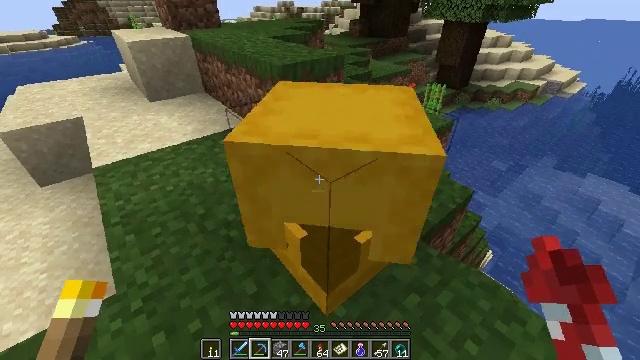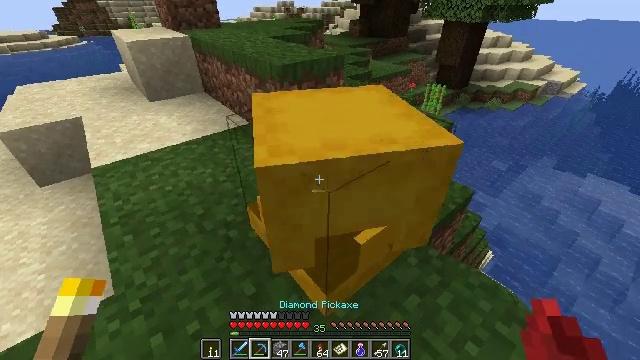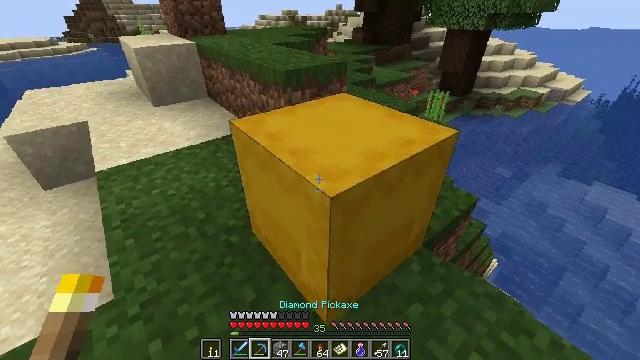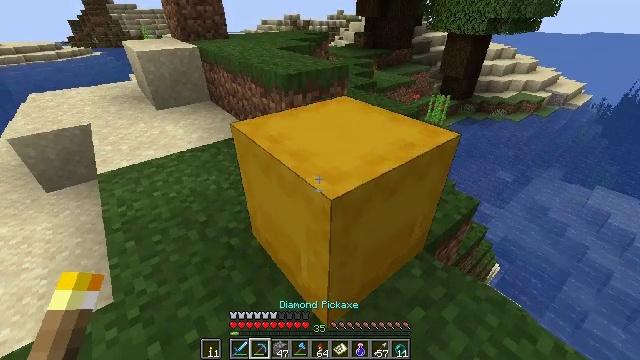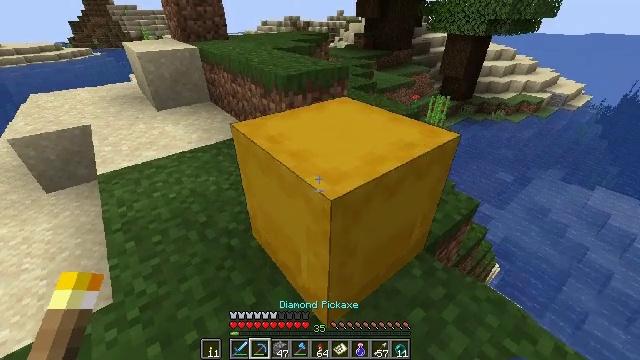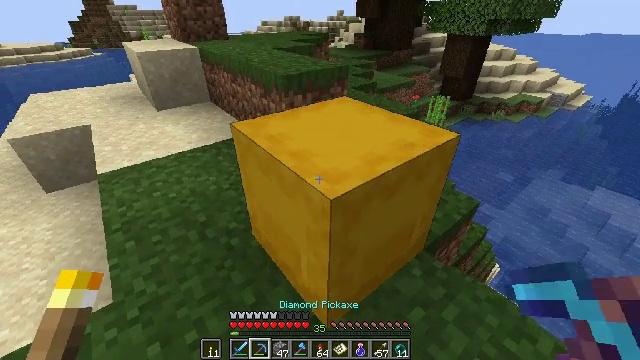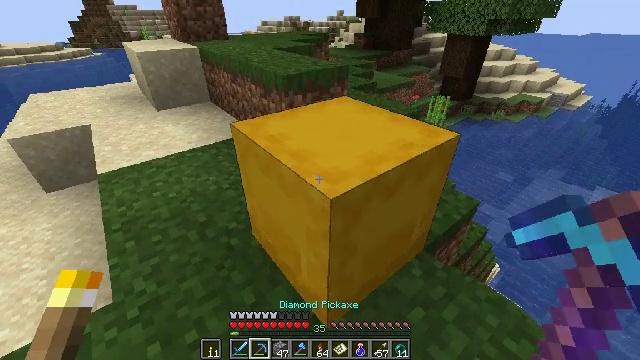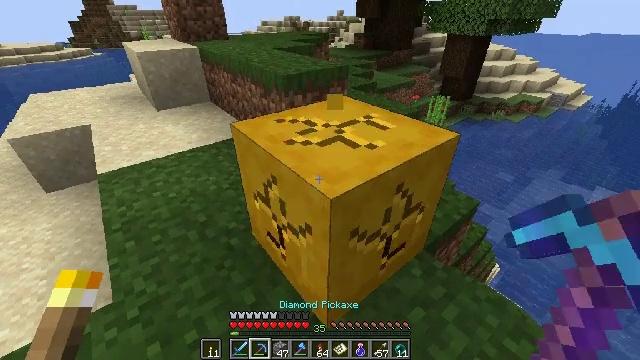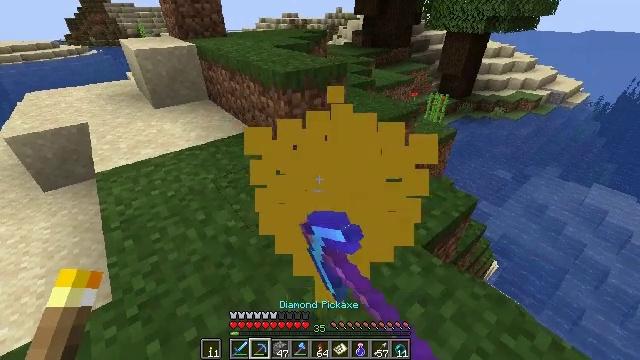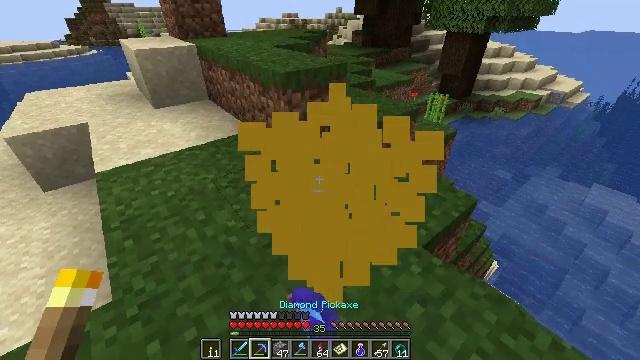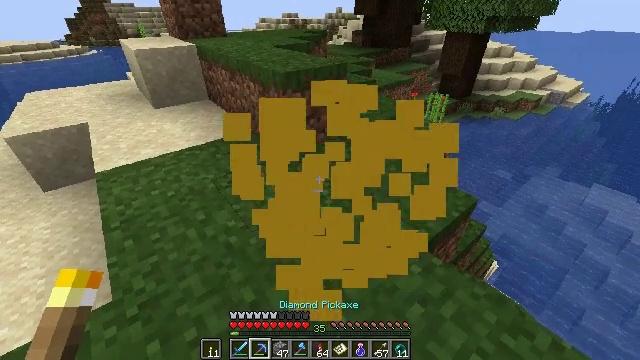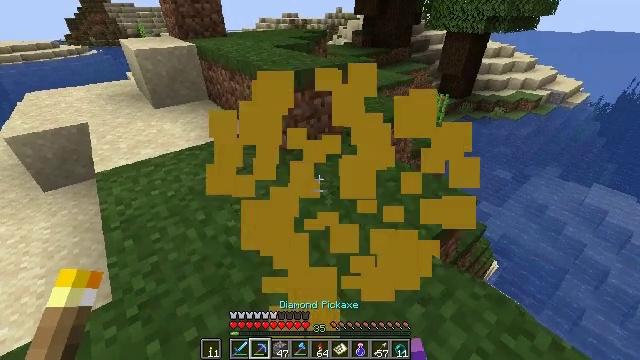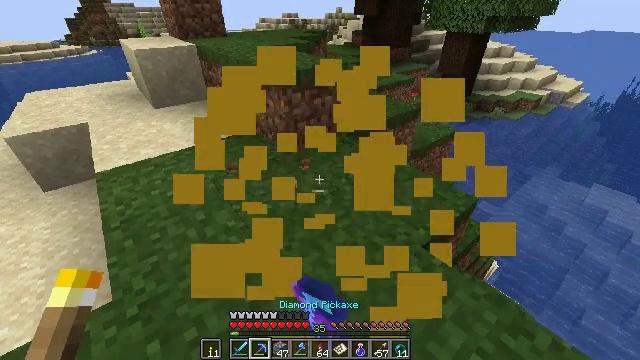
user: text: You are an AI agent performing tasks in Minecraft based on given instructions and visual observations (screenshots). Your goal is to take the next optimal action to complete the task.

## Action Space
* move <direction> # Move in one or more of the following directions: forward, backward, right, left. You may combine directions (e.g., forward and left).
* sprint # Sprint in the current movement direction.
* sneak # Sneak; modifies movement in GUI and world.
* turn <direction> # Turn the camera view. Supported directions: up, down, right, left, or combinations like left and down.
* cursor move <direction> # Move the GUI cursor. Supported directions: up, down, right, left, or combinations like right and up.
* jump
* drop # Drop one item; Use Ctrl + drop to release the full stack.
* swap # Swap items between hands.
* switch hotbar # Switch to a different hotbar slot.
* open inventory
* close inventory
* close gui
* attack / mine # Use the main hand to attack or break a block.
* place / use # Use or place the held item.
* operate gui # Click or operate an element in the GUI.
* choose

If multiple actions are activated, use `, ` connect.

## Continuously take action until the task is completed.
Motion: motion action
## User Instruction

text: Attack the yellow shulker box to pick it up.
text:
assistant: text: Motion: switch to hotbar 2
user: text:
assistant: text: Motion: turn up, switch to hotbar 2
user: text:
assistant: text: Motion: switch to hotbar 2
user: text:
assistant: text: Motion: switch to hotbar 2
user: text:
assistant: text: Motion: no_op
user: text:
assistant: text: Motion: no_op
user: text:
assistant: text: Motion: attack / mine
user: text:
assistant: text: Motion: attack / mine
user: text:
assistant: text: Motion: attack / mine
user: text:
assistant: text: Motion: attack / mine
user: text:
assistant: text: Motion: attack / mine
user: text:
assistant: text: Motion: attack / mine
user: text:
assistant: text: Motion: attack / mine